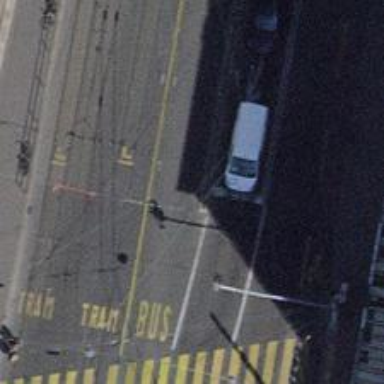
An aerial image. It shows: Service road with trolley wire.